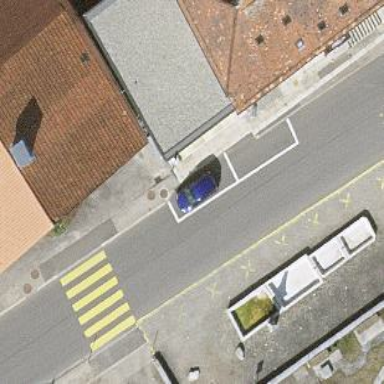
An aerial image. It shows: Street side parking area.